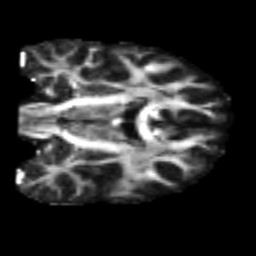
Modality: FA
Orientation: coronal
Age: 20
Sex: male
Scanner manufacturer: siemens
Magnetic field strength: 3 T
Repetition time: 2.3 s
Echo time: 0.085 s